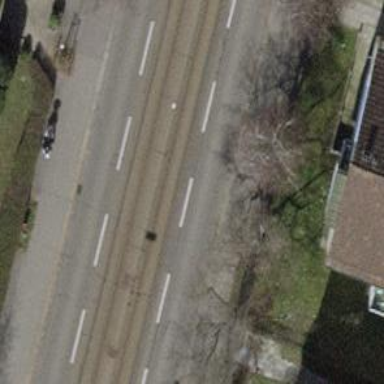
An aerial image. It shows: Tertiary road with asphalt surface. There are sidewalks on both sides with asphalt surface. The road has embedded tram rails.